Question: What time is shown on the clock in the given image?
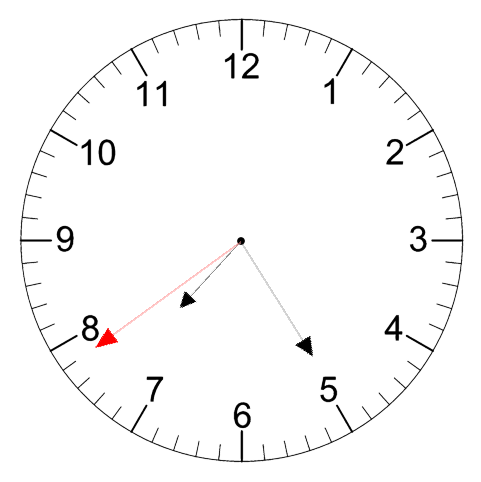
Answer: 07:24:39